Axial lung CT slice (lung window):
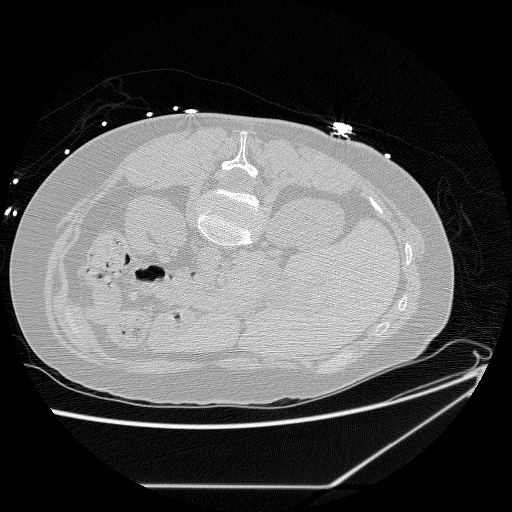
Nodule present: no